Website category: sports
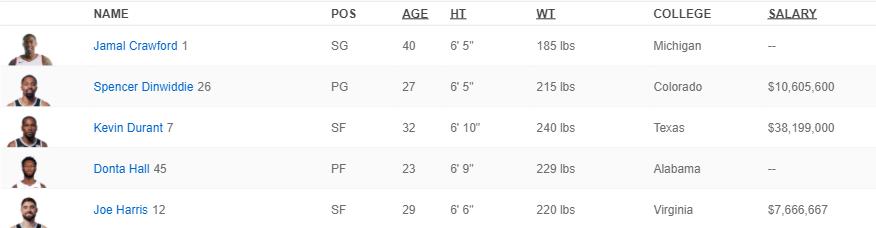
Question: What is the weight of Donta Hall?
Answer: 229 lbs

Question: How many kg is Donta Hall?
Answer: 229 lbs

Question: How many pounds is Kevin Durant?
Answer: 240 lbs

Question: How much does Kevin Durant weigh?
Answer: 240 lbs

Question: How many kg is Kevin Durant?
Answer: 240 lbs

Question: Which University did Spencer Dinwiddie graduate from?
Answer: Colorado

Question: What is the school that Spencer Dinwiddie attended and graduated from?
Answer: Colorado

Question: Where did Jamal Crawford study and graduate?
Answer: Michigan

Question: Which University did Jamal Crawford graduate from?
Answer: Michigan

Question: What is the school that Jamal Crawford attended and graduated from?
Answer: Michigan

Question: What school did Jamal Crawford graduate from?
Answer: Michigan

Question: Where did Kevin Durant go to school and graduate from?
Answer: Texas

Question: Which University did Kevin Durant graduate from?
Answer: Texas

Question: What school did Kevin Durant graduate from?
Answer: Texas

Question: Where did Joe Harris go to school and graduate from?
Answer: Virginia

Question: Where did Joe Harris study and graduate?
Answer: Virginia

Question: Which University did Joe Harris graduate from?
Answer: Virginia

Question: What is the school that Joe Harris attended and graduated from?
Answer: Virginia

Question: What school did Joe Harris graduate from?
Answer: Virginia

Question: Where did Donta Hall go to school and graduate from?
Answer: Alabama

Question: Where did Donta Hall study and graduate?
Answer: Alabama

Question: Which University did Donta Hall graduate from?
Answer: Alabama

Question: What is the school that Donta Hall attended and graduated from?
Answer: Alabama

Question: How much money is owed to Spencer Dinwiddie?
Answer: $10,605,600

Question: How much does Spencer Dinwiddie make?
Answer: $10,605,600

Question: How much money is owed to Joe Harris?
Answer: $7,666,667

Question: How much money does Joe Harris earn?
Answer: $7,666,667

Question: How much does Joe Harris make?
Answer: $7,666,667

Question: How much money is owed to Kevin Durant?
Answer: $38,199,000

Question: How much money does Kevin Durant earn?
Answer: $38,199,000

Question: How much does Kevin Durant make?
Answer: $38,199,000

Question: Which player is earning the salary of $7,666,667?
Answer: Joe Harris

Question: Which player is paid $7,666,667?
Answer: Joe Harris

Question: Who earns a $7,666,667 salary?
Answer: Joe Harris

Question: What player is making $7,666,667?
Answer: Joe Harris

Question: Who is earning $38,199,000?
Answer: Kevin Durant

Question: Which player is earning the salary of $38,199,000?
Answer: Kevin Durant

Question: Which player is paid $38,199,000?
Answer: Kevin Durant

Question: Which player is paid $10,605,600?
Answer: Spencer Dinwiddie

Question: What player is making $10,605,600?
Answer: Spencer Dinwiddie

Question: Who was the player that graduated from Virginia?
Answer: Joe Harris

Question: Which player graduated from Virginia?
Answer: Joe Harris

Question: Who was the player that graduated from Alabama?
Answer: Donta Hall

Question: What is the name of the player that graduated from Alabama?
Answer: Donta Hall

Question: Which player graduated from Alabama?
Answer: Donta Hall

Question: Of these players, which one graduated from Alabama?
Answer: Donta Hall

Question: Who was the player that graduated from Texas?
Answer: Kevin Durant

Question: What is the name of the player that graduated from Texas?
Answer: Kevin Durant

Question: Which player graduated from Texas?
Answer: Kevin Durant

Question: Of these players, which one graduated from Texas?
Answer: Kevin Durant

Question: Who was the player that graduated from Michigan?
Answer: Jamal Crawford

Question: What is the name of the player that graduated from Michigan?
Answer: Jamal Crawford

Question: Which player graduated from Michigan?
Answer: Jamal Crawford

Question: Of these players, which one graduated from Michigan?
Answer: Jamal Crawford

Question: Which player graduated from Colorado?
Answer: Spencer Dinwiddie

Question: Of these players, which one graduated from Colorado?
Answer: Spencer Dinwiddie